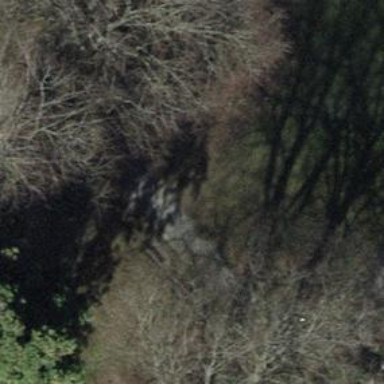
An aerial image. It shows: Brown bench.